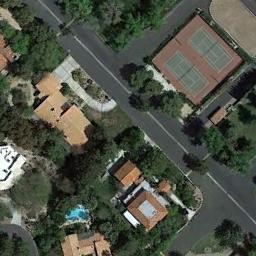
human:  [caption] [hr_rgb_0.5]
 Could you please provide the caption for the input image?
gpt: There is a road between the tennis court and the residential area, With many trees beside it .

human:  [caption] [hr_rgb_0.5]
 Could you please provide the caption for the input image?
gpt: At the top of the picture is a tennis court with only a small blue part .

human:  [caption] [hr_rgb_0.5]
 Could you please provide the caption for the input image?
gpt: The tennis court is next to some buildings and trees .

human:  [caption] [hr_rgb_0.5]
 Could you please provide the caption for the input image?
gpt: Many buildings are beside the tennis courts .

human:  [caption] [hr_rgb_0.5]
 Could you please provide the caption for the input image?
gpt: There are some buildings and green trees near the tennis court .